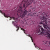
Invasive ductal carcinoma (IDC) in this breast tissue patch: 0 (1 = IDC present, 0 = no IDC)